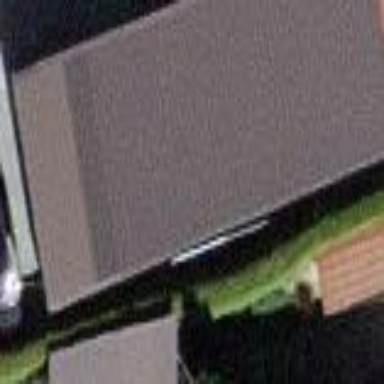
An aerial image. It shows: Garage building.